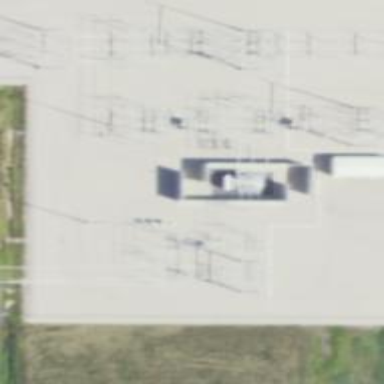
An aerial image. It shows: Switch used for power control.